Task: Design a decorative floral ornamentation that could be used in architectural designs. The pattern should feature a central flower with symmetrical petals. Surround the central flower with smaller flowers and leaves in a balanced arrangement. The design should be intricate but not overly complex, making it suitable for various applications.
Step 391:
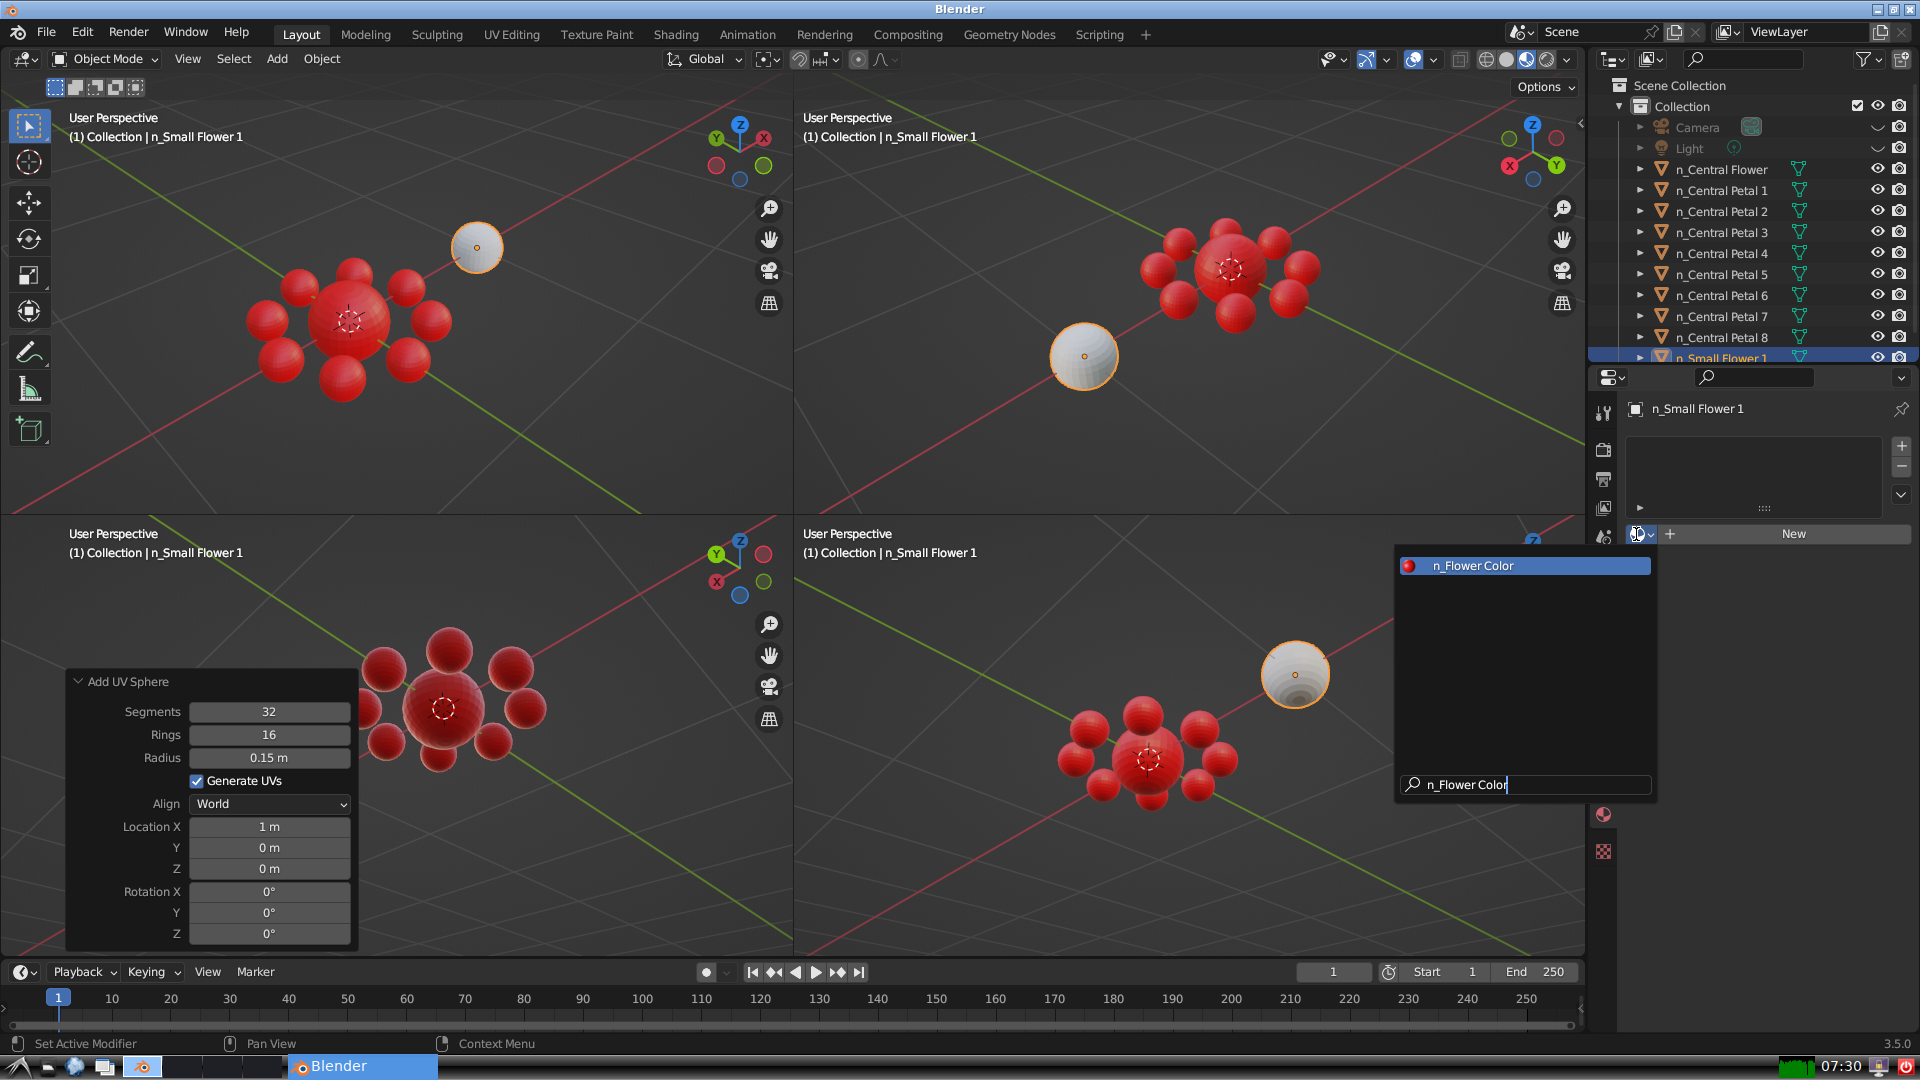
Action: {"key_press": ['Return']}